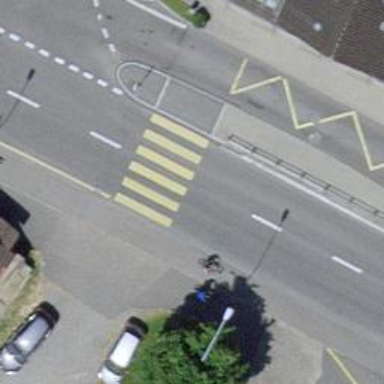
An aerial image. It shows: Secondary road with cycle track on the left side.